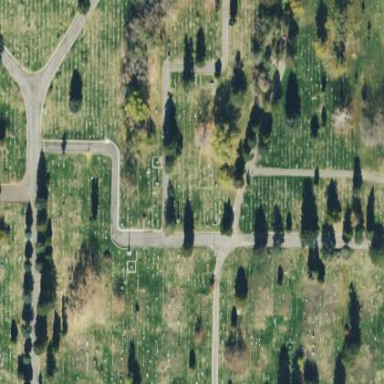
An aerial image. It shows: Sector in the cemetery.